Question: I want my image view to be displayed correctly at the bottom of the main view, but apparently the image is tilted to the top. I have tried to use every possible content mode of the image view, but none of them place the image view in the right position (bottom).
There's something wrong going on with the image, even though I set my layout constraints right. What am I doing wrong?

'''
import UIKit
import PlaygroundSupport
var mainView = UIView(frame: CGRect(x: 0, y: 0, width: 1000, height: 1000))
let groundView = UIImageView(image: UIImage(named:"GroundSkin.png"))
mainView.addSubview(groundView)
groundView.backgroundColor = .red
groundView.contentMode = .scaleAspectFit
groundView.translatesAutoresizingMaskIntoConstraints = false
groundView.leftAnchor.constraint(equalTo: mainView.leftAnchor).isActive = true
groundView.rightAnchor.constraint(equalTo: mainView.rightAnchor).isActive = true
groundView.heightAnchor.constraint(equalTo: mainView.heightAnchor, multiplier: 1).isActive = true
groundView.bottomAnchor.constraint(equalTo: mainView.bottomAnchor).isActive = true
PlaygroundPage.current.liveView = mainView
PlaygroundPage.current.needsIndefiniteExecution = true
'''
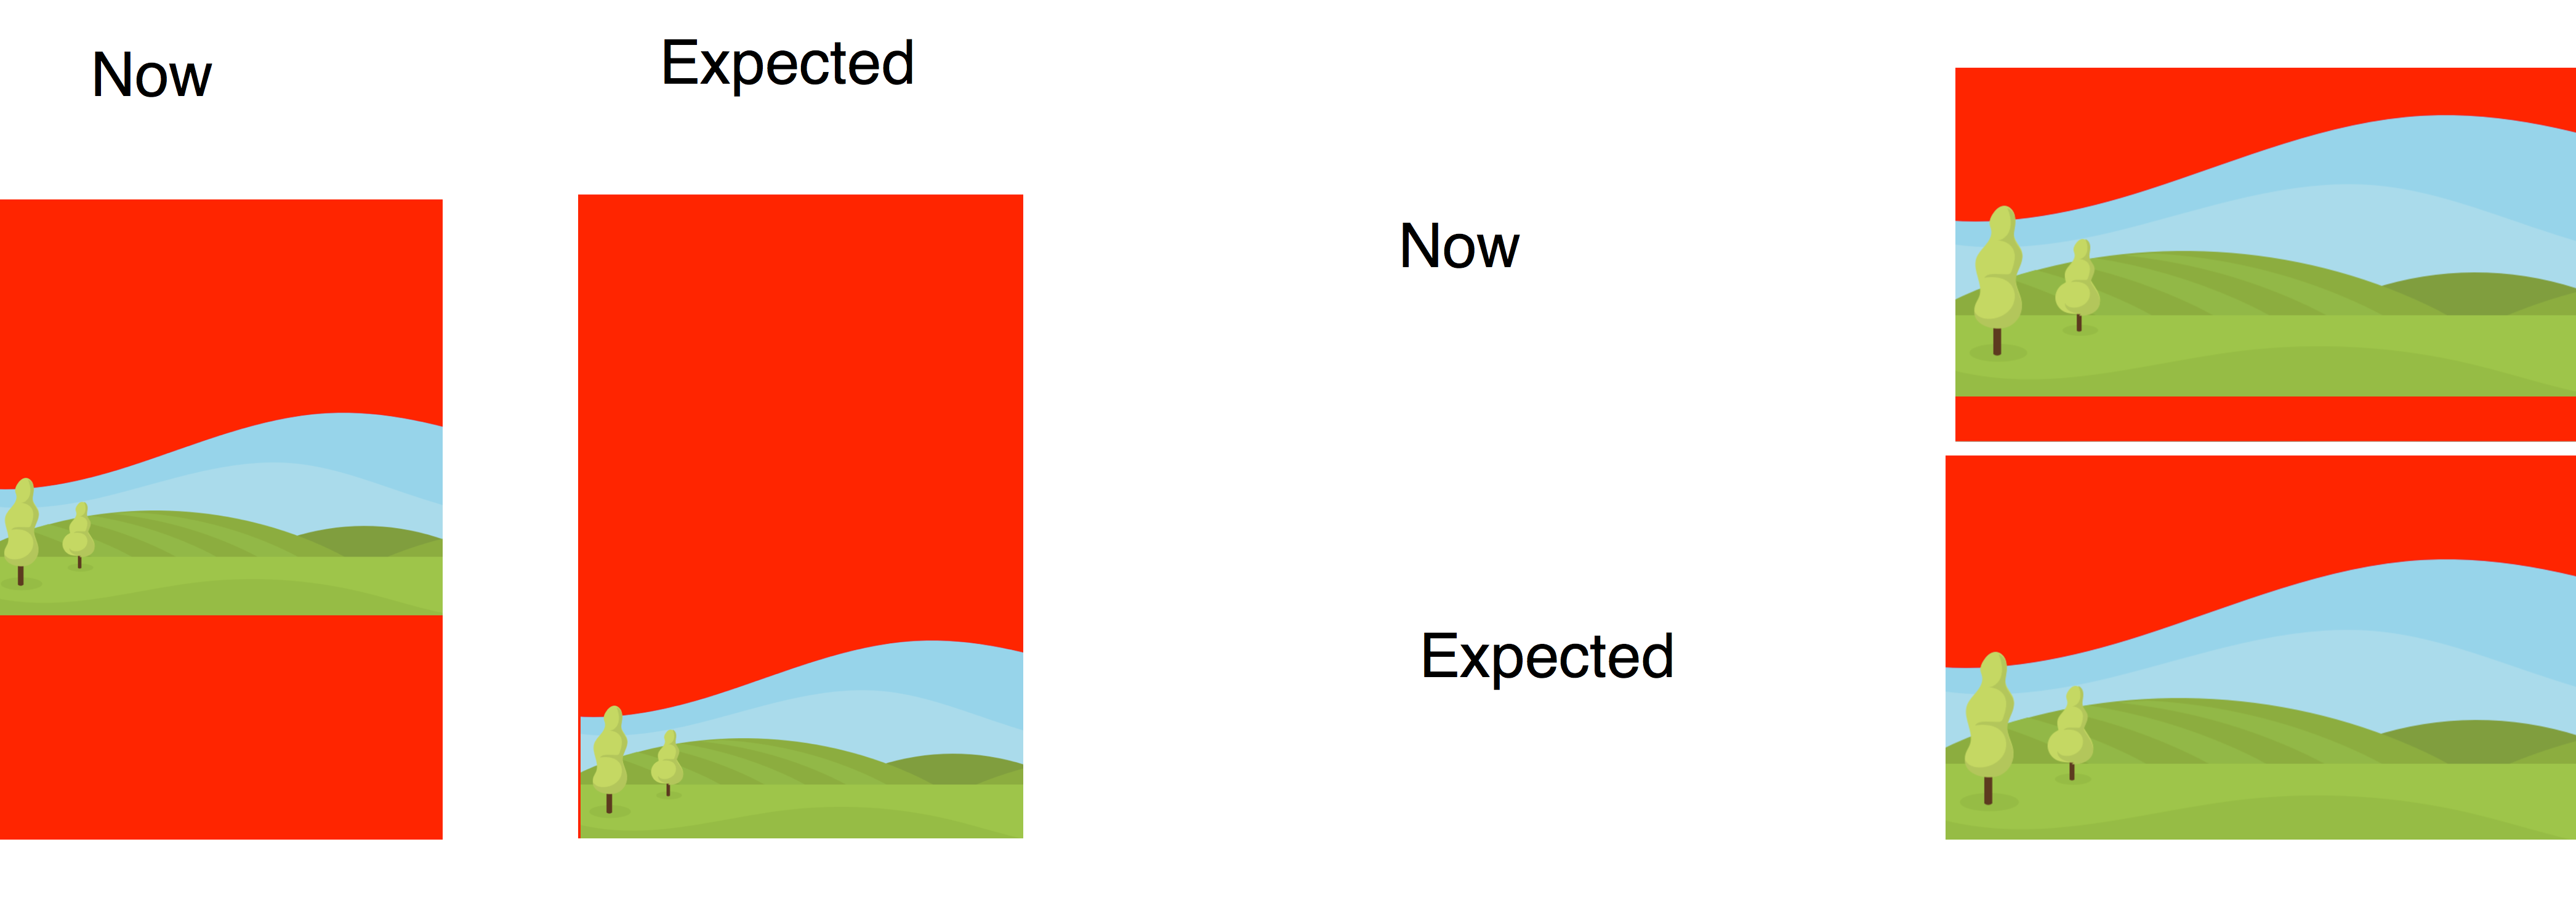
Answer: The offending part of this is the 'heightAnchor' constraint of 'groundView', which you are setting equal to the equivalent constraint of 'mainView'. Doing this will only result in the 'groundView' gripping the top and bottom anchors of the 'mainView' and centering the image vertically in an undesirable way.
One thing that I'm a bit confused about is your expectation with the red background. If you really want your image to fit in a certain area, then it's best to constrain your 'UIImageView' how you want it and then set your content mode based on your requirements. Do this instead of constraining 'UIImageView' to whatever and trying to get the content mode to do things that it isn't meant to do. If this is done, the red background should (optimally) not even show at all; it would be the background color of the 'mainView' that would show underneath it all.
If you want the 'groundView' image to display at the bottom of the 'mainView' while filling the view horizontally, the best approach would be to replace the 'groundView.heightAnchor' constraint with an aspect ratio based on its own size (which you noted is specified at compile time). So if your image was 4x3 in dimension, for example, this constraint:
'''
groundView.heightAnchor.constraint(equalTo: mainView.heightAnchor, multiplier: 1).isActive = true
'''
would turn into:
'''
groundView.heightAnchor.constraint(equalTo: groundView.widthAnchor, multiplier: 3.0/4.0).isActive = true
'''
Using this, the image should still grow and shrink based on device orientation and screen size, but will only do so as long as its aspect ratio matches that which you expect (in this example, 4x3).
In my Playground, I got a test image from the internet and threw it into 'groundView' while setting 'mainView''s 'backgroundColor' attribute to '.yellow' for demonstration. The result was:
<URL>
My test photo was not quite the same ratio as yours, but you get the point. The end result is that the image hugs the bottom of the container, resizes to fit the width of the container, and maintains its own aspect ratio.
If you wish to implement this yourself, note of course that your aspect ratio is probably different, so you would have to change '3.0/4.0' to something else until it looks how you would like it to look.
Let me know if this answers your question.